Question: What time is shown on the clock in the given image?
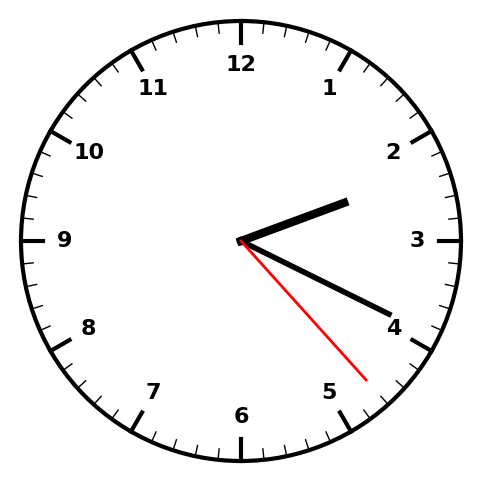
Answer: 02:19:23